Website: macys
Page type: payment
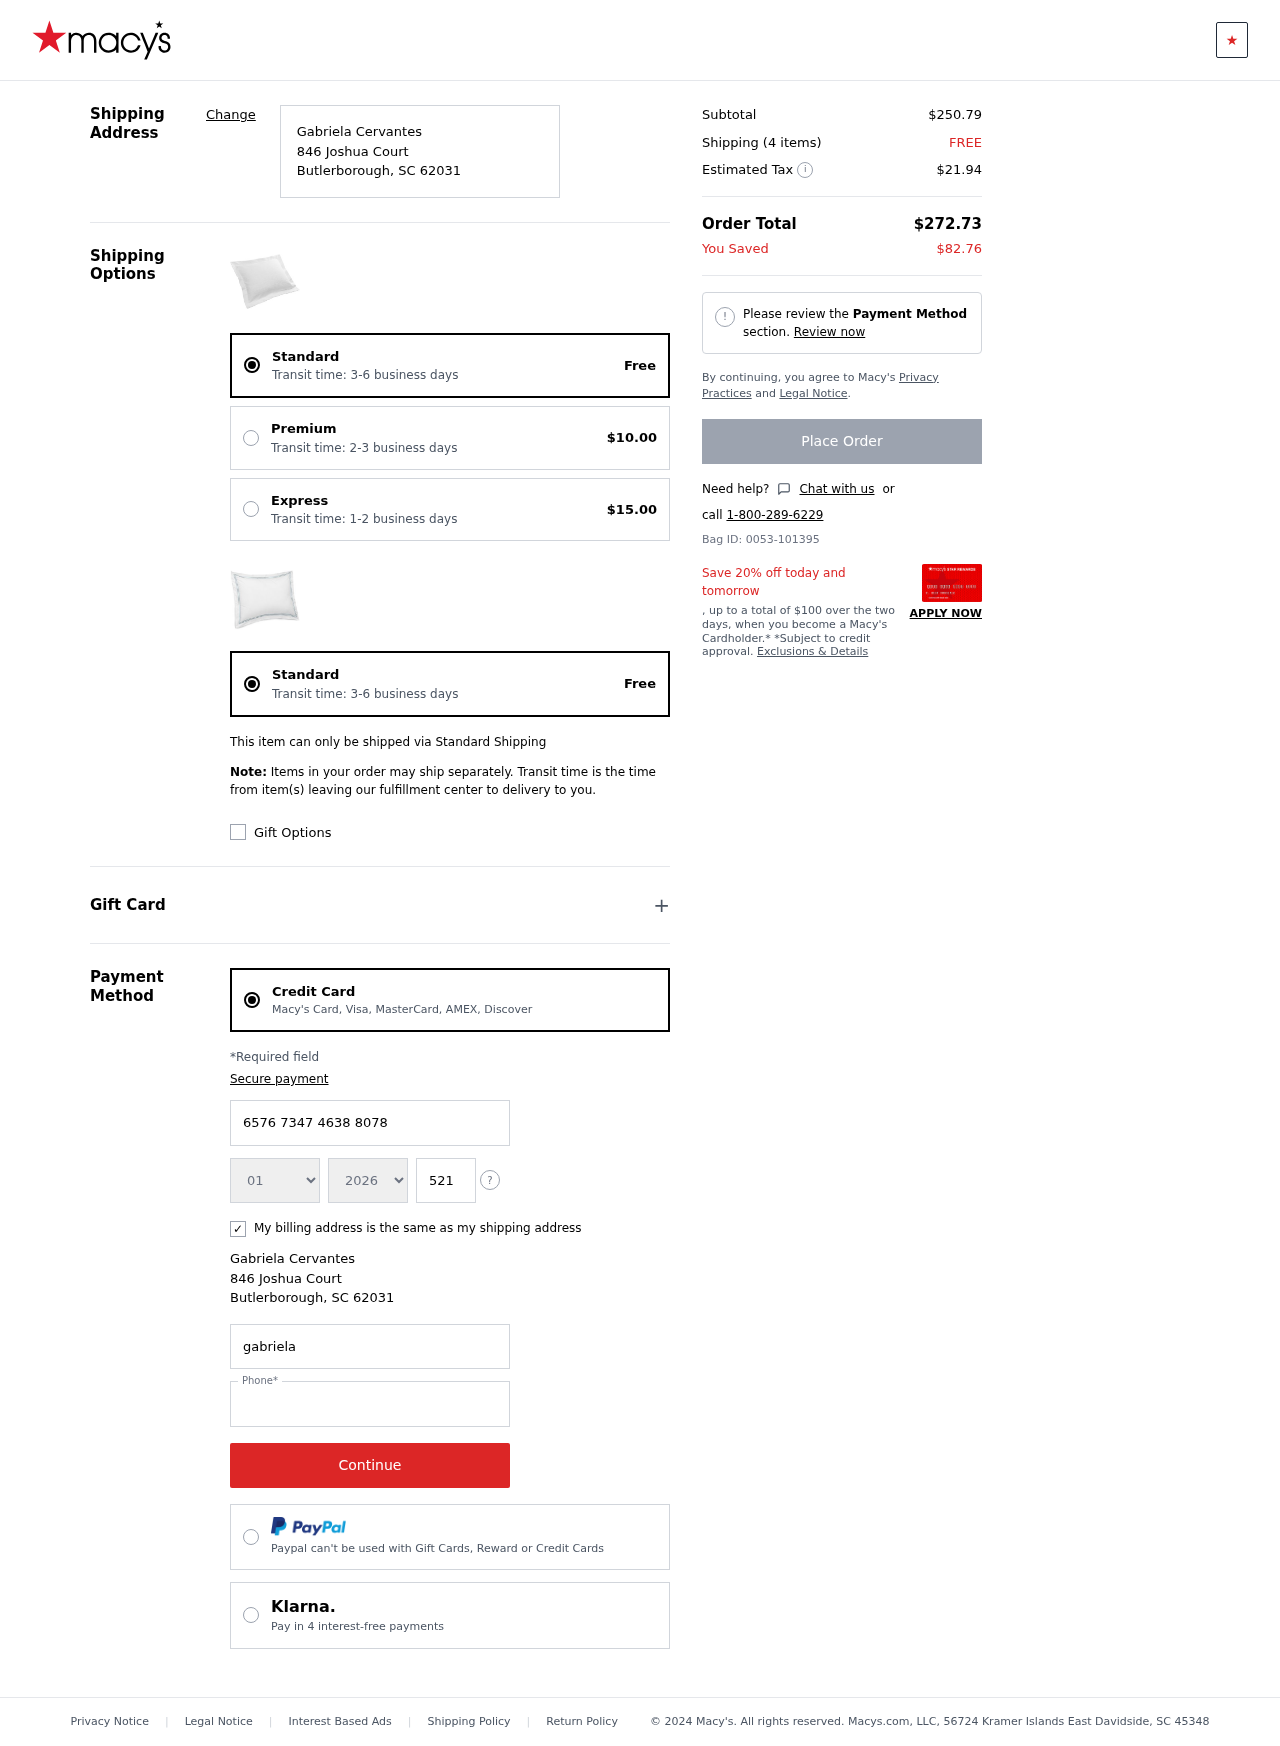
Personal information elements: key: PII_CARD_CVV
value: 521
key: PII_CARD_EXPIRY_MONTH
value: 01
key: PII_CARD_EXPIRY_YEAR
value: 26
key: PII_CARD_NUMBER
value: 6576 7347 4638 8078
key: PII_CITY
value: Butlerborough
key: PII_EMAIL
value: gabrielacervantes@yahoo.com
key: PII_FULLNAME
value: Gabriela Cervantes
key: PII_PHONE
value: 9933377368
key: PII_POSTCODE
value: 62031
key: PII_STATE_ABBR
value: SC
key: PII_STREET
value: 846 Joshua Court
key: PII_FULLNAME2
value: Gabriela Cervantes
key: PII_STREET2
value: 846 Joshua Court
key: PII_CITY2
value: Butlerborough
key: PII_STATE_ABBR2
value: SC
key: PII_POSTCODE2
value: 62031
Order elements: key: ORDER_DELIVERY_DATE
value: Transit time: 3-6 business days
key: ORDER_SHIPPING_STANDARD
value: Free
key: ORDER_SHIPPING_PREMIUM
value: $10.00
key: ORDER_SHIPPING_EXPRESS
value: $15.00
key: ORDER_DELIVERY_DATE2
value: Transit time: 3-6 business days
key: ORDER_SHIPPING_STANDARD2
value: Free
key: ORDER_SUBTOTAL
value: $250.79
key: ORDER_NUM_ITEMS
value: Shipping (4 items)
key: ORDER_SHIPPING_COST
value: FREE
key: ORDER_TAX
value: $21.94
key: ORDER_TOTAL
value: $272.73
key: ORDER_SAVINGS
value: $82.76
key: ORDER_ID
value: Bag ID: 0053-101395